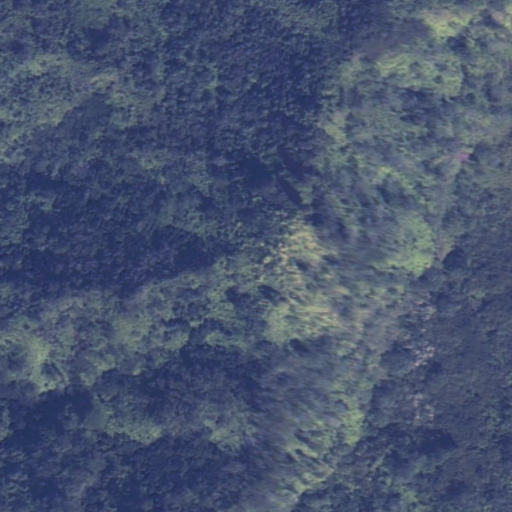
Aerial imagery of mountain in Hawaii named Puu Maheu containing only unknown